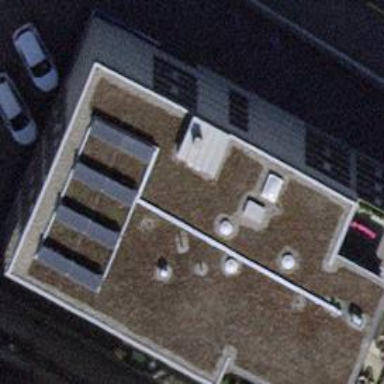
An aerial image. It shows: View of apartment building.